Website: home-depot
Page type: delivery-shipping
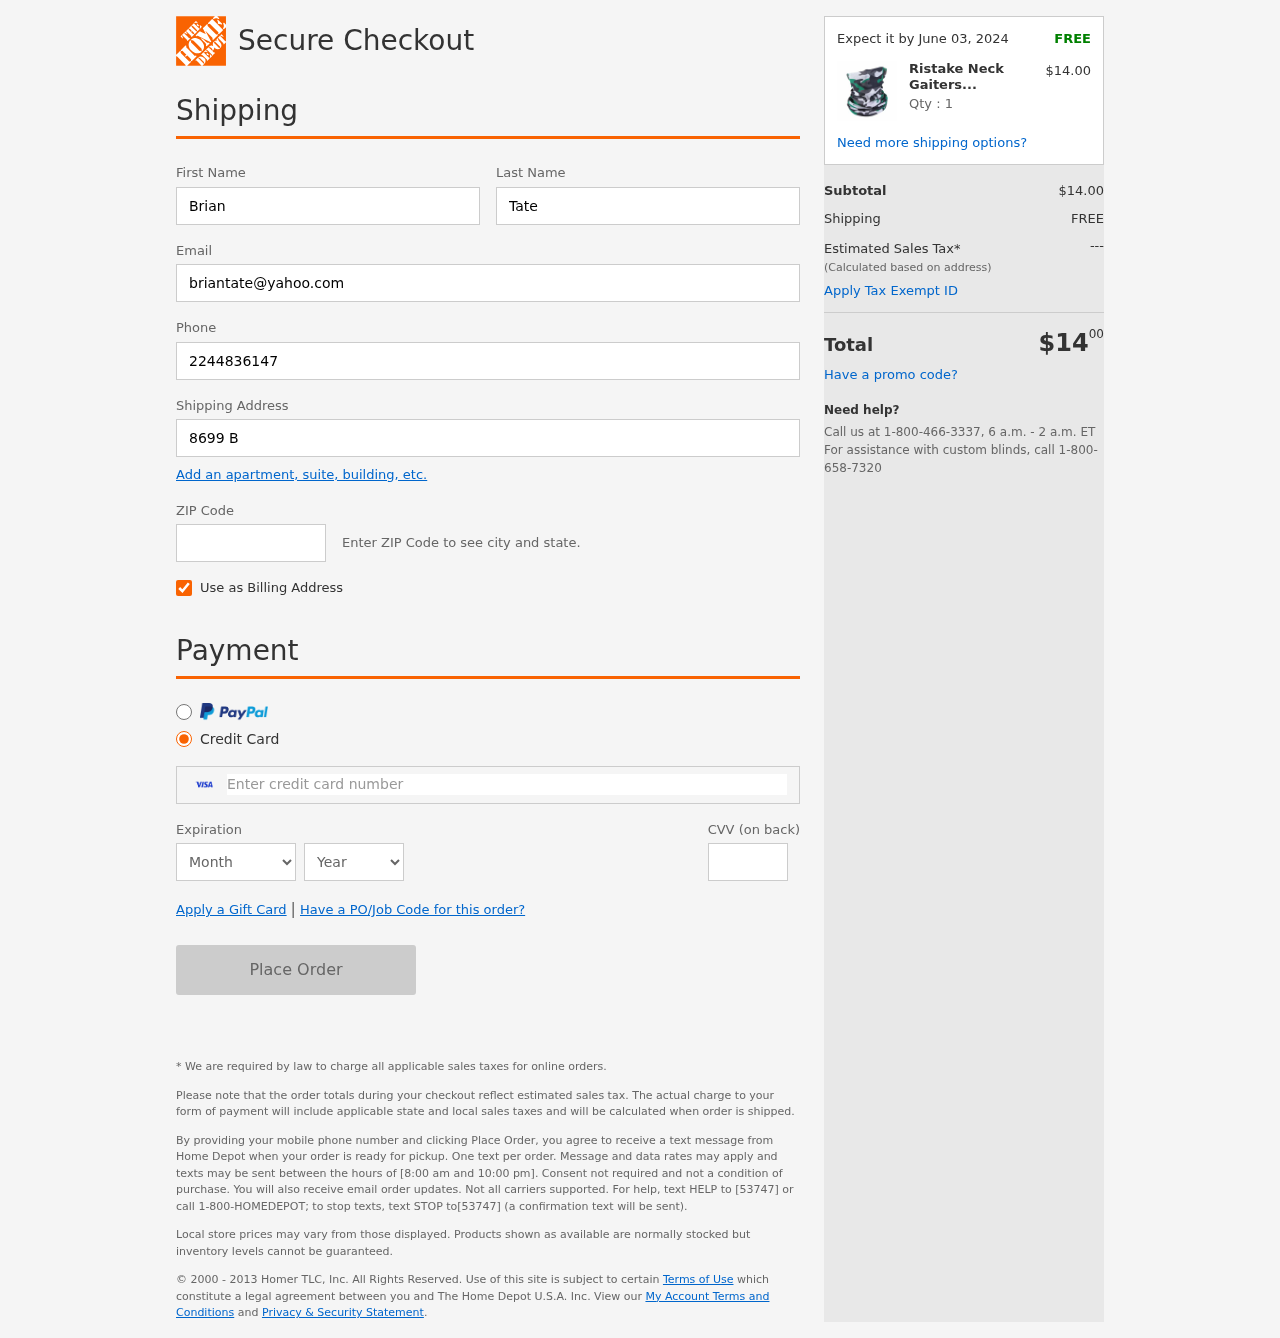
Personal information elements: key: PII_CARD_CVV
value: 458
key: PII_CARD_EXPIRY_MONTH
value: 12
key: PII_CARD_EXPIRY_YEAR
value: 30
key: PII_CARD_NUMBER
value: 4946 2120 7558 2429
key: PII_EMAIL
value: briantate@yahoo.com
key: PII_FIRSTNAME
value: Brian
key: PII_LASTNAME
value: Tate
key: PII_PHONE
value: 2244836147
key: PII_POSTCODE
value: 33326
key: PII_STREET
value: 8699 Brandy Green Apt. 526
Product elements: key: PRODUCT1_NAME
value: Ristake Neck Gaiters, Face Bandana Neck Gaiter Face Scarf Balaclava for Sun Dust Wind, 1 Pack, Multi
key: PRODUCT1_PRICE
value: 14
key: PRODUCT1_QUANTITY
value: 1
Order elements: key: ORDER_DELIVERY_DATE
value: Expect it by June 03, 2024
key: ORDER_SUBTOTAL
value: $14.00
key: ORDER_SHIPPING_COST
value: FREE
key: ORDER_TOTAL
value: $1400